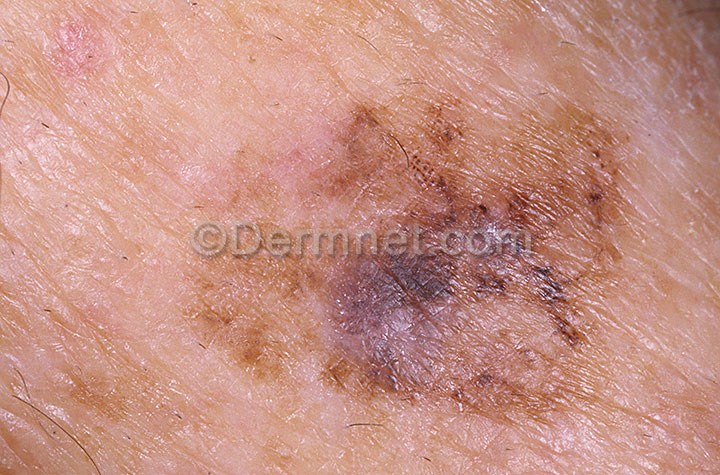
Disease: Melanoma Skin Cancer Nevi and Moles